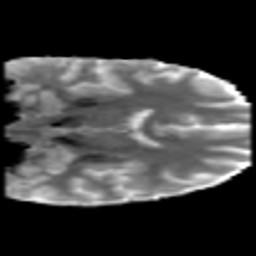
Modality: MD
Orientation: coronal
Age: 32
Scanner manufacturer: philips
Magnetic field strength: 3 T
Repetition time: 8.6 s
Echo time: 0.127 s